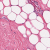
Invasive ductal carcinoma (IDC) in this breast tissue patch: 0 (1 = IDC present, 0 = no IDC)